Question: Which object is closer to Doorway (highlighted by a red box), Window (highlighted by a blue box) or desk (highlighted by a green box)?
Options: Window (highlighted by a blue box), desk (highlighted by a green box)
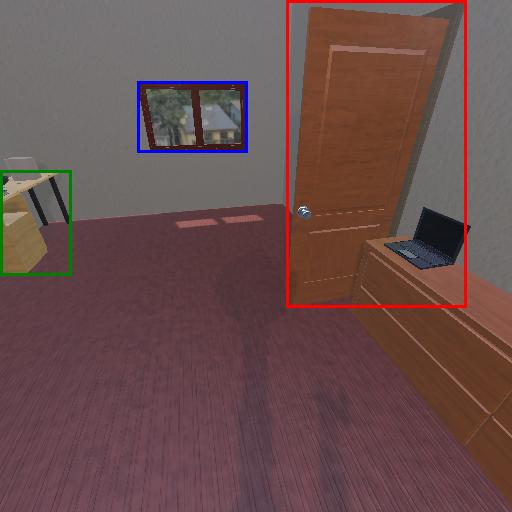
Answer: Window (highlighted by a blue box)